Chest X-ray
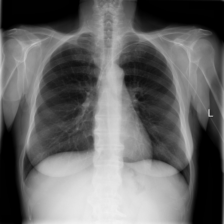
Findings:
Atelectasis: negative
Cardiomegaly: negative
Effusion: negative
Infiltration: negative
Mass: negative
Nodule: negative
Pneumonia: negative
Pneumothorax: negative
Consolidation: negative
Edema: negative
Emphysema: negative
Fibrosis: negative
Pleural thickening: negative
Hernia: negative